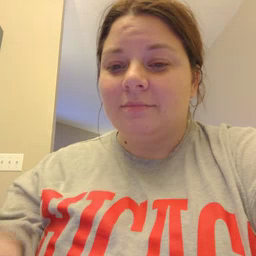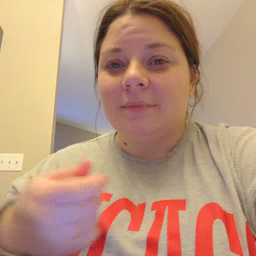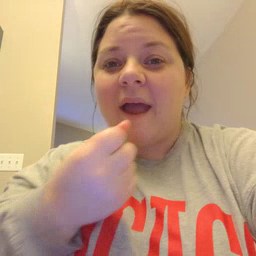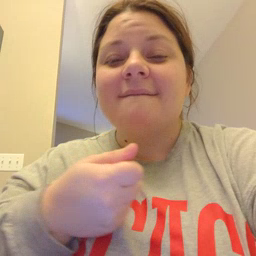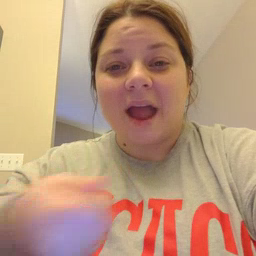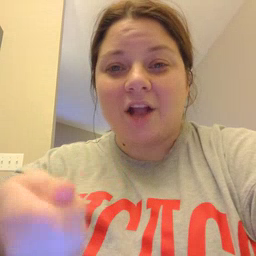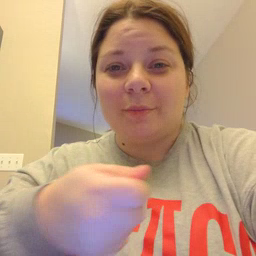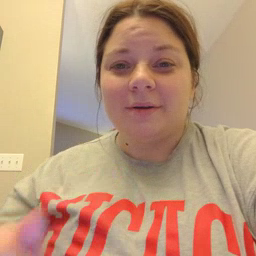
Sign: vacuum